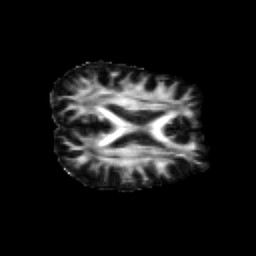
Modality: FA
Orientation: axial
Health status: healthy
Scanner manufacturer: siemens
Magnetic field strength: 3 T
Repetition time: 10 s
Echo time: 0.092 s